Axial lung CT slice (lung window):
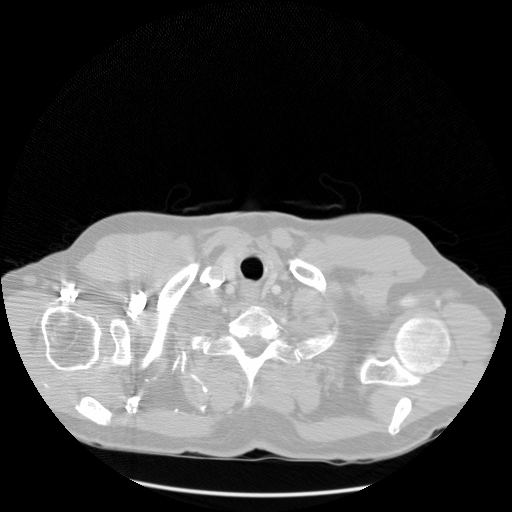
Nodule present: no